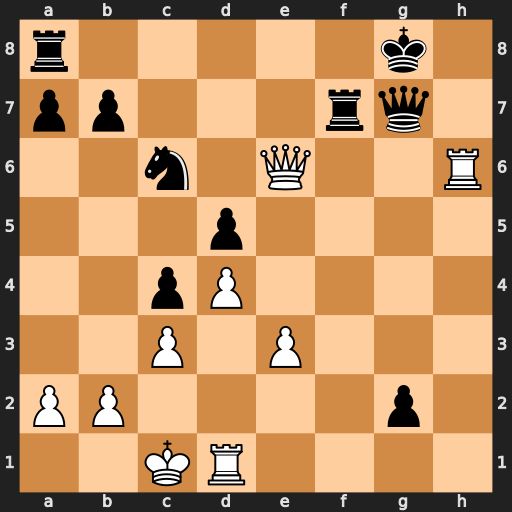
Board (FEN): r5k1/pp3rq1/2n1Q2R/3p4/2pP4/2P1P3/PP4p1/2KR4
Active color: w
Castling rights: -
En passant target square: -
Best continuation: Rg6 Qxg6 Qxg6+ Rg7 Qe6+